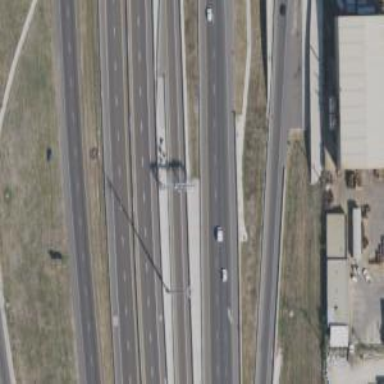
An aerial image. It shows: Toll gantry on the road.